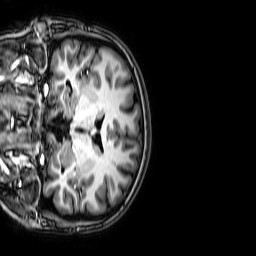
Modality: T1w
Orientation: coronal
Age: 24
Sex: female